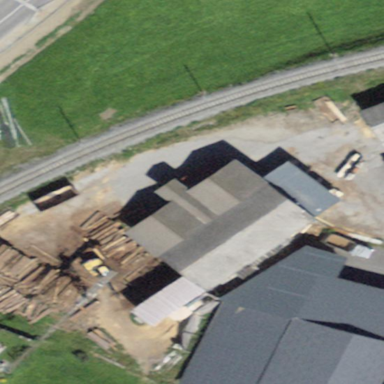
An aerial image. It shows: Industrial building.